Question: I want to write Book Reader Program in Qt C++, like a Book Read Mode in MS Word.
See the image

And I need to show text in pages, no any scrollbars,
So which way can I deal with text pages in Qt? The QTextEdit control has no page splitting as I know.
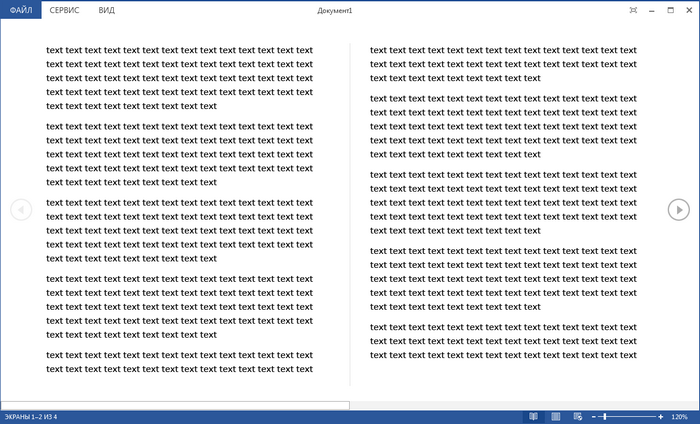
Answer: You can try to use <URL>. It supports pagination.
You can set the desired <URL>.
Rendering of text can be done by <URL> where you limit rendering only to specific page of document by providing it's relative 'QRectF' coordinates.